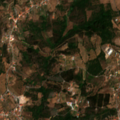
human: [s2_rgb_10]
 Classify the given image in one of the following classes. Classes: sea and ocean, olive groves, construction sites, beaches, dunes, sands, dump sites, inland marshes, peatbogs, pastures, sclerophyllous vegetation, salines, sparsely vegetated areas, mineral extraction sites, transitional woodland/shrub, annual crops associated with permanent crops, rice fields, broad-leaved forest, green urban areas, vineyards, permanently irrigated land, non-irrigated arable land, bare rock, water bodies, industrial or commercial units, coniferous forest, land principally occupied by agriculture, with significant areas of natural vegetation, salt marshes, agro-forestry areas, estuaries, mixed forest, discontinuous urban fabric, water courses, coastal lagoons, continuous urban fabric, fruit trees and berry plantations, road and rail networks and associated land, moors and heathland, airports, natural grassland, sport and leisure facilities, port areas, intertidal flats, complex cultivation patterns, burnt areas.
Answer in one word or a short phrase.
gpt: complex cultivation patterns, land principally occupied by agriculture, with significant areas of natural vegetation, mixed forest